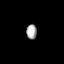
Tissue: prostate
Cell type: Myeloid cells
Senescence score: 0.6915
Nuclear area (px): 155
Mean DAPI intensity: 166.581